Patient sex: M
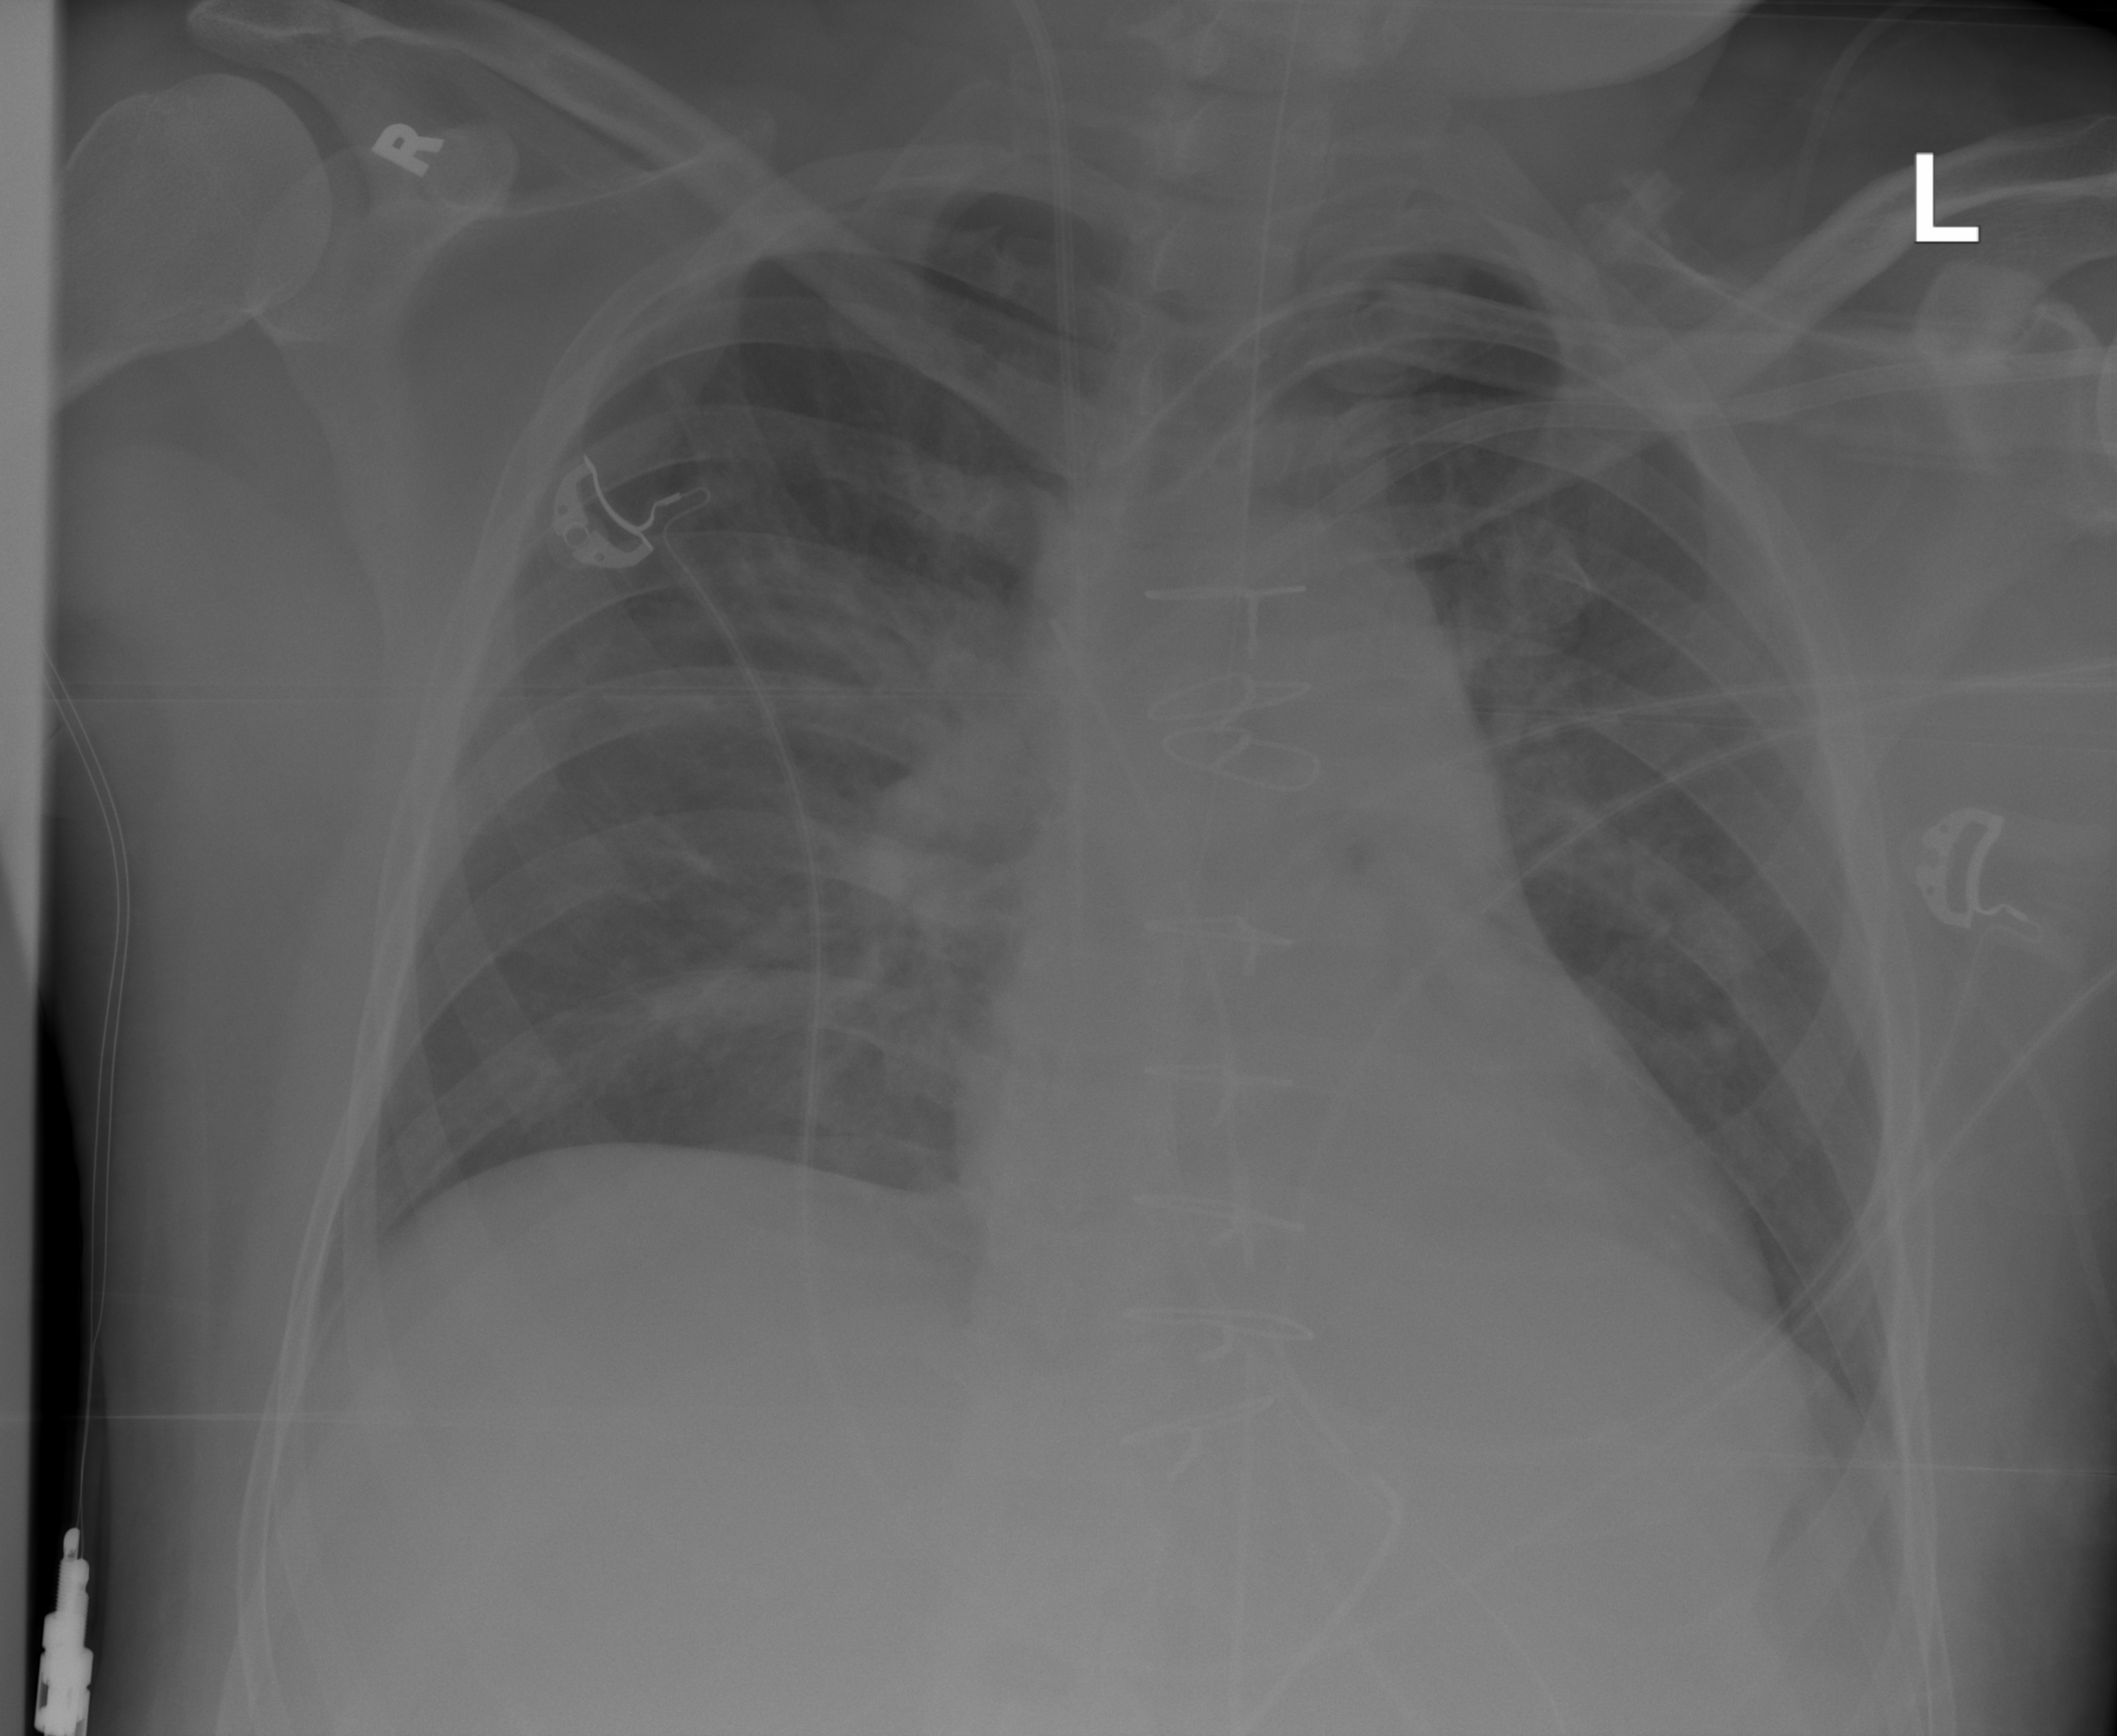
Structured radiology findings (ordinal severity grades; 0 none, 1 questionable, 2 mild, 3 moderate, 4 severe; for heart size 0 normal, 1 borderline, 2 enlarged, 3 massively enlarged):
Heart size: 0
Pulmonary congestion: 0
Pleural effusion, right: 0
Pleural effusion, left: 0
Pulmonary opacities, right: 2
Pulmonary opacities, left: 0
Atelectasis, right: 2
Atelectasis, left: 0